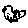
Label: bird